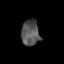
Tissue: skin
Cell type: Others
Senescence score: 0.8062
Nuclear area (px): 462
Mean DAPI intensity: 83.994